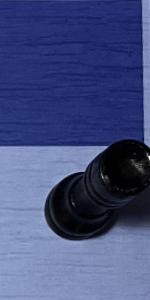
Label: Rook_Black